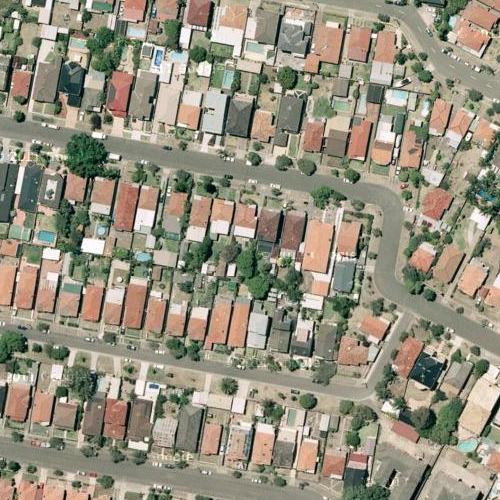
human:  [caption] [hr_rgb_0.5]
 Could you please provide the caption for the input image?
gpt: Lots of houses with red and orange roofs arranged densely while a wide highway beside .

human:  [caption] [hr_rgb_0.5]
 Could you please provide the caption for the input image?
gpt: A residential area with many houses arranged neatly and a wide road beside .

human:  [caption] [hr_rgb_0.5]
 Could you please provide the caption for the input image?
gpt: A residential area with many hosues arranged neatly and a wide highway beside .

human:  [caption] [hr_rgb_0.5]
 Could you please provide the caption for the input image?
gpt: There are many hosues with red and orange roofs densely arranged while a wide highway beside .

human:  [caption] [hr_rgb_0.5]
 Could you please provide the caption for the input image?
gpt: Many houses with red and orange roofs arranged densely and a wide road beside .